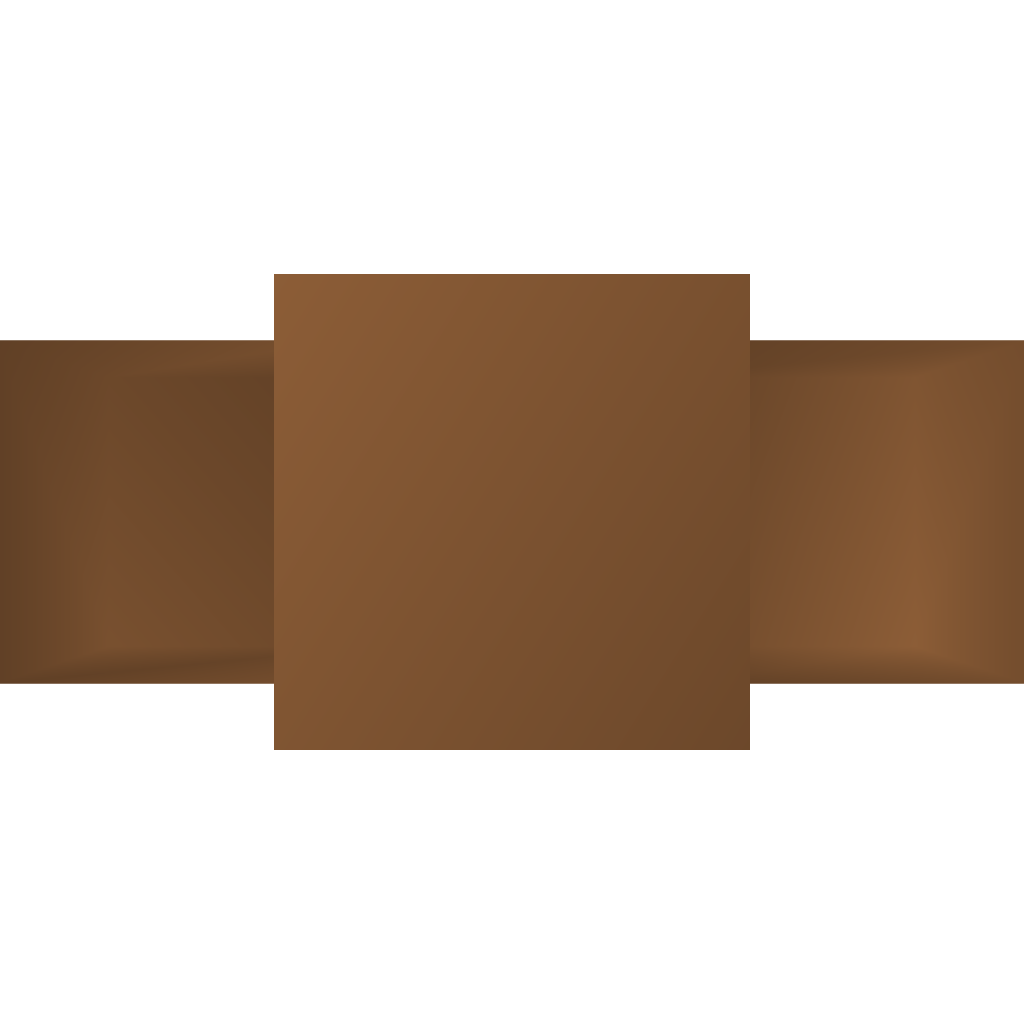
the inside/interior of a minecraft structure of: Hover Lamp